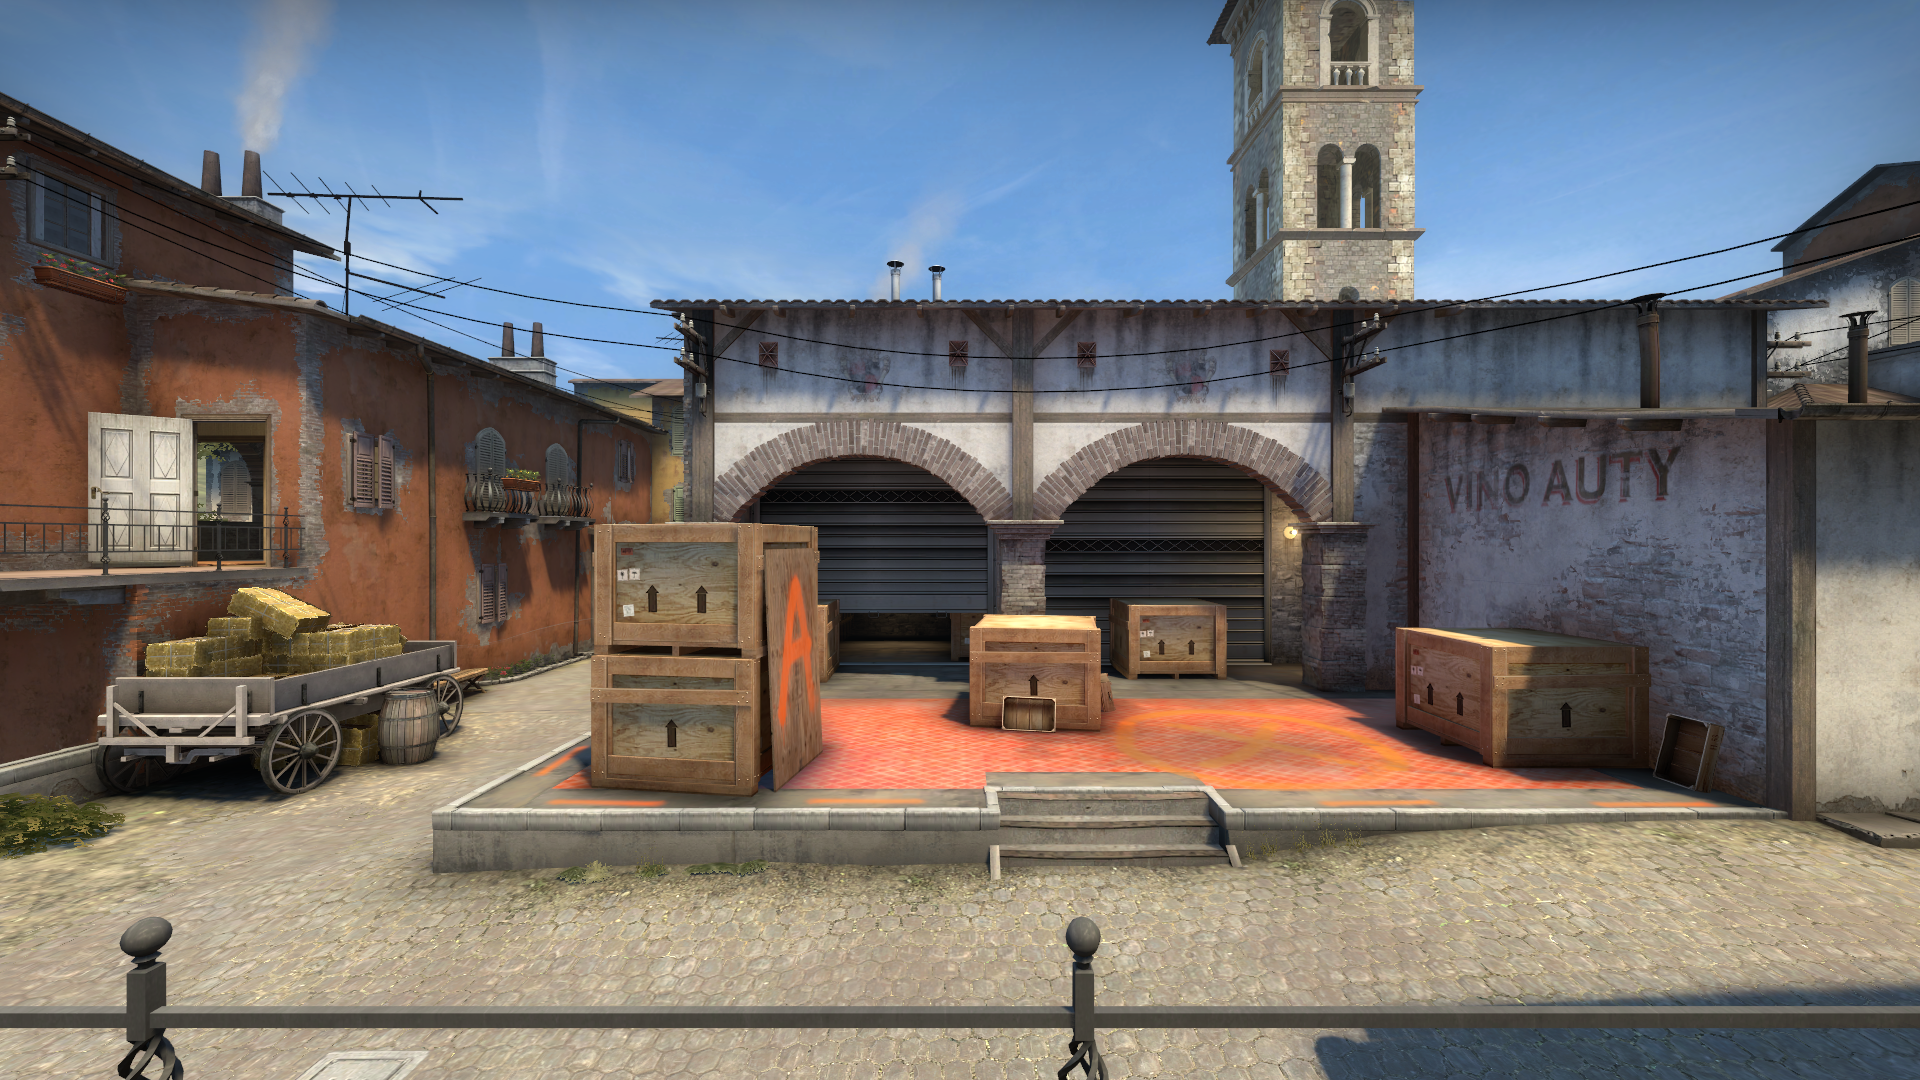
Map: de_inferno